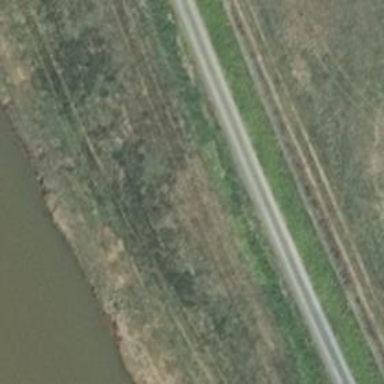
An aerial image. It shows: Track road with grade2 tracktype and embankment.